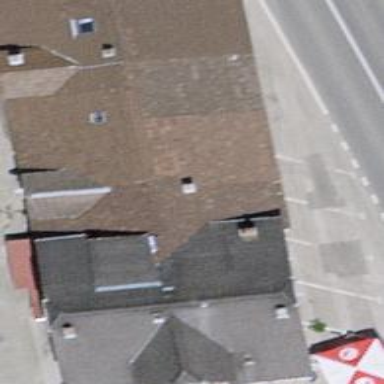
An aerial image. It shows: Hotel.